Question: I have a series of elements that have a picture with a block underneath it containing text. Occasionally, the text becomes too long and breaks onto a second line. It looks like this:

I need to vertically align the text so it is always centered. I created a jsfiddle here to help provide an answer: <URL>
Any ideas how I can do this given my html/css?
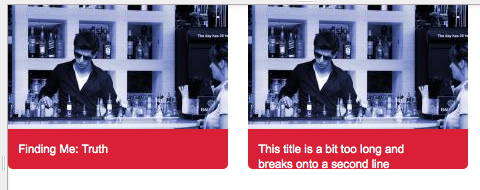
Answer: in the container box:
'''
line-height:60px;
height:60px;
'''
inner box:
'''
display:inline-block;
vertical-align:middle;
'''
<URL>
note that inline-block doesn't work with older IEs, but the result will not be so bad
HTH